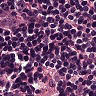
Metastatic tissue present: no